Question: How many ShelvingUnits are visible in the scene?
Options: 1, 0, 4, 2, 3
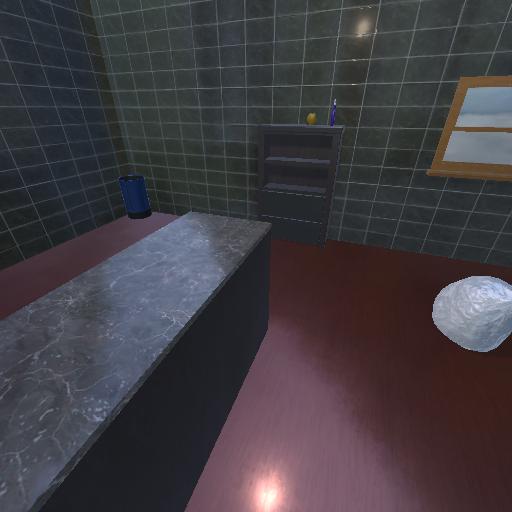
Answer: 1